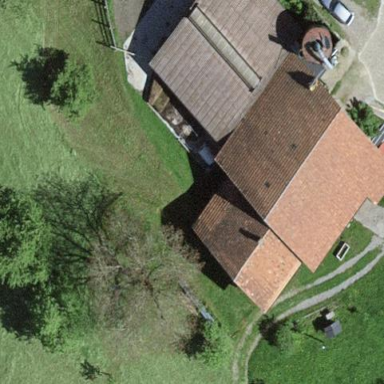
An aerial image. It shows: Farm building.